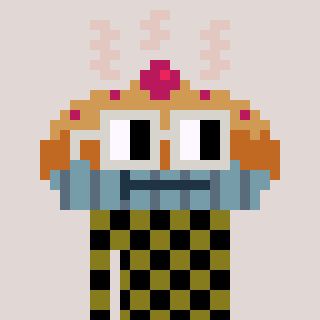
a pixel art character with square light gray glasses, a pie-shaped head and a gunk-colored body on a warm background